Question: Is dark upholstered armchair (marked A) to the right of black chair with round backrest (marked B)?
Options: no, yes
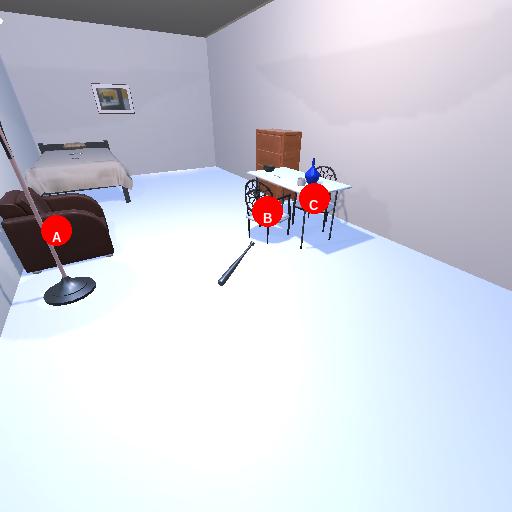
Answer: no